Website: macys
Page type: billing-address
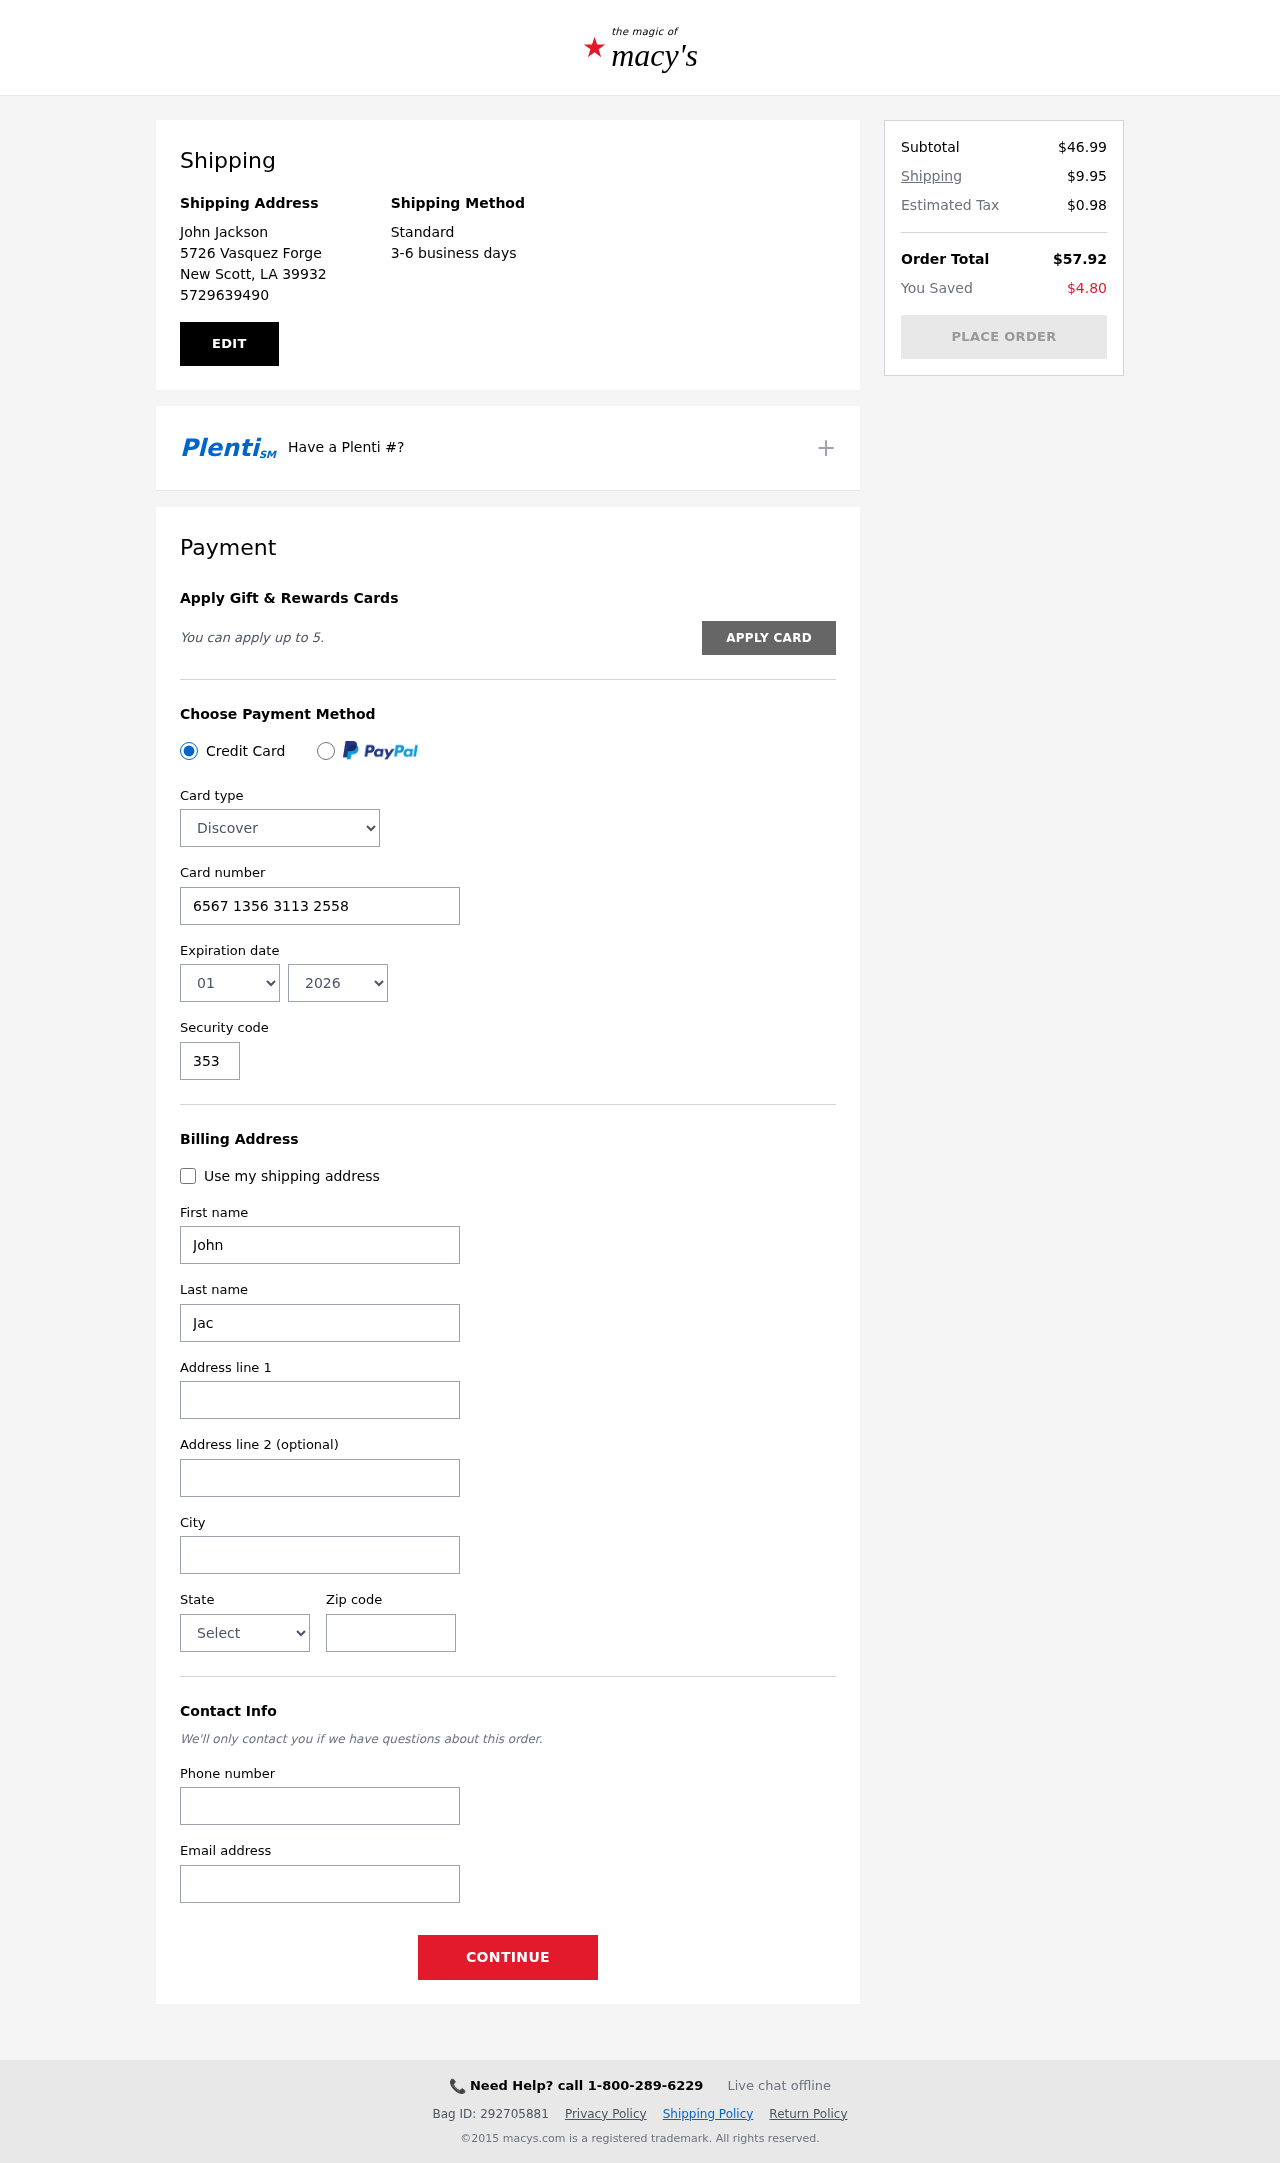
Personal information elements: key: PII_CARD_CVV
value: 353
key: PII_CARD_EXPIRY_MONTH
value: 01
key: PII_CARD_EXPIRY_YEAR
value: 26
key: PII_CARD_NUMBER
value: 6567 1356 3113 2558
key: PII_CARD_TYPE
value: Discover
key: PII_CITY
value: New Scott
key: PII_CITY_STATE_ZIP
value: New Scott, LA 39932
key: PII_EMAIL
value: johnjackson@hotmail.com
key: PII_FIRSTNAME
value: John
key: PII_FULLNAME
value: John Jackson
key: PII_LASTNAME
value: Jackson
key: PII_PHONE
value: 5729639490
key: PII_POSTCODE
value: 39932
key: PII_STATE
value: Louisiana
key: PII_STREET
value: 5726 Vasquez Forge
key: PII_STREET2
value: Suite 651
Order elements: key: ORDER_SUBTOTAL
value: $46.99
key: ORDER_SHIPPING_COST
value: $9.95
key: ORDER_TAX
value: $0.98
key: ORDER_TOTAL
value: $57.92
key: ORDER_SAVINGS
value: $4.80